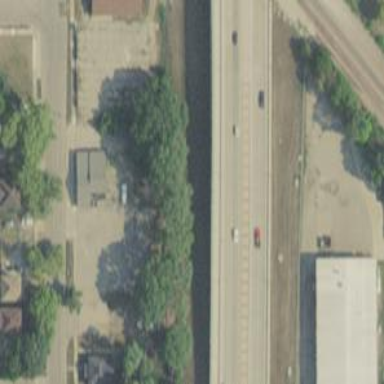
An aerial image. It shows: Viaduct bridge on trunk highway.